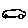
Label: car